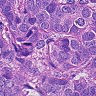
Metastatic tissue present: yes